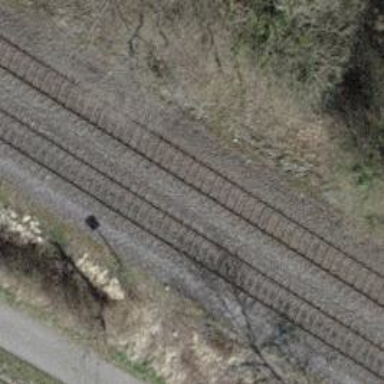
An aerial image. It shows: Single railway track.